Field crop: tomato
Growth stage: 1
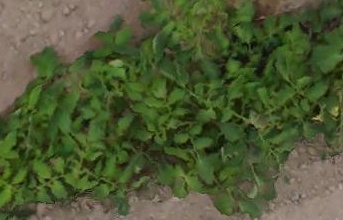
Species: tomato